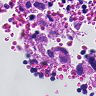
Metastatic tissue present: yes